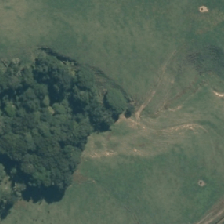
Land cover: manuka_kanuka